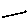
Label: line